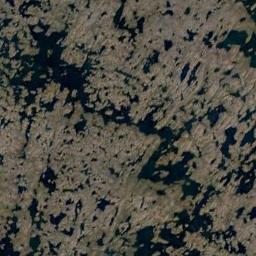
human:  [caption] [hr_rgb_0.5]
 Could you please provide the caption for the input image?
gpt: The blue lake in a wetland is covered by large swaths of dense vegetation .

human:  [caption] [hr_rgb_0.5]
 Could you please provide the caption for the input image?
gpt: The wetland consists of bare land and water .

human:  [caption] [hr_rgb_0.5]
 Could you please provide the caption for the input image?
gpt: Many waters of different sizes are surrounded by wetlands .

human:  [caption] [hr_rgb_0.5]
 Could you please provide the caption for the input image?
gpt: There are strips of water in this wetland .

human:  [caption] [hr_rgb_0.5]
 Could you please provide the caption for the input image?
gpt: There are many water areas of different sizes on the wetland .